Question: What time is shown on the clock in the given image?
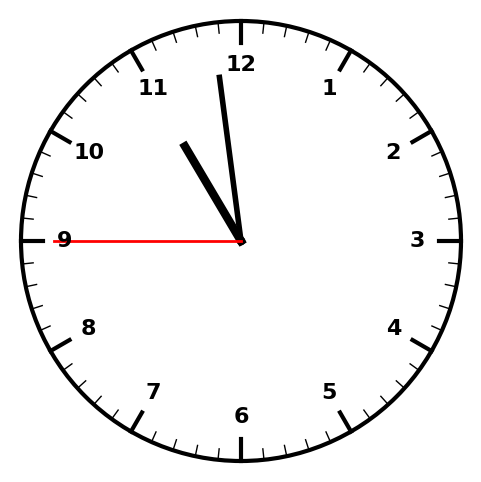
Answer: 10:58:45